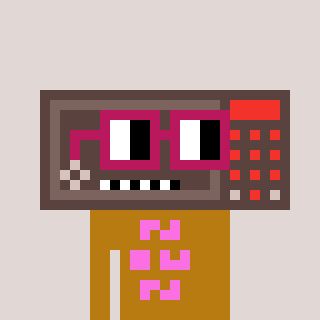
a pixel art character with square dark red glasses, a wallsafe-shaped head and a gold-colored body on a warm background